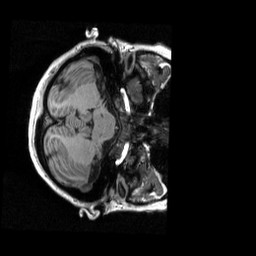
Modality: T1w
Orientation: axial
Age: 35
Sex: female
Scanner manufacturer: siemens
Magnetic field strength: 3 T
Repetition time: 2.3 s
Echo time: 0.00298 s